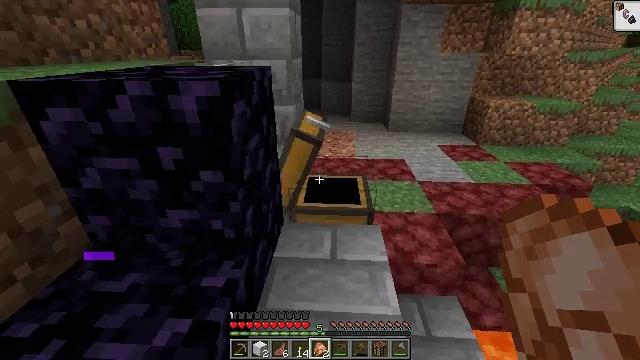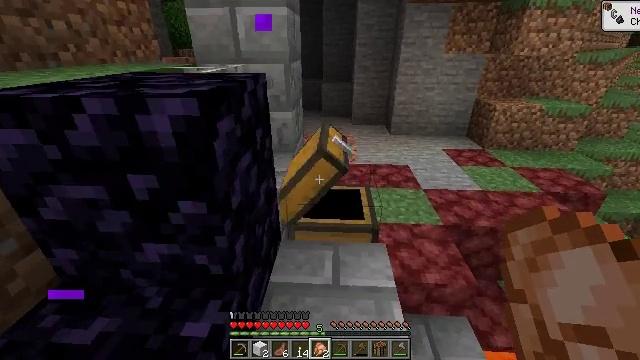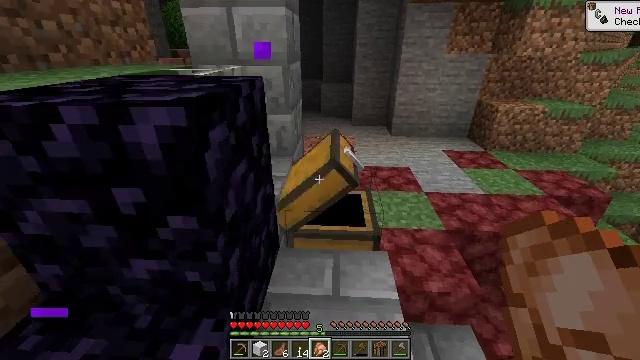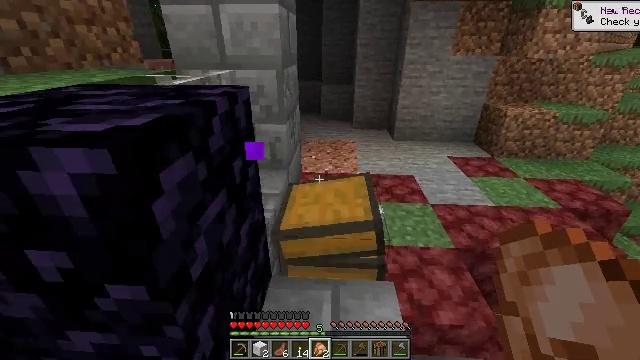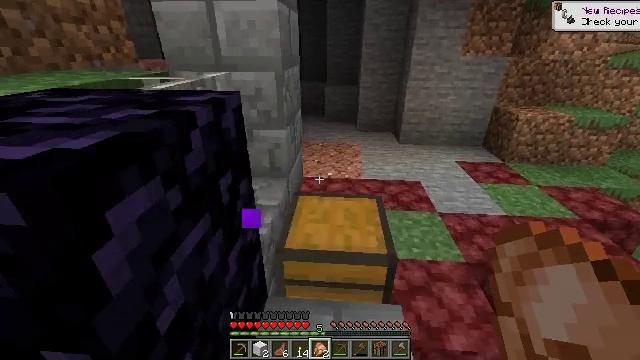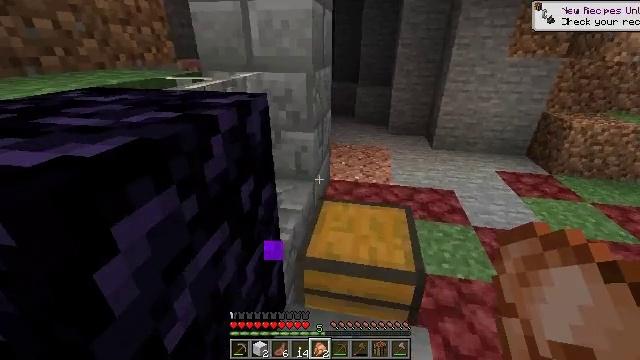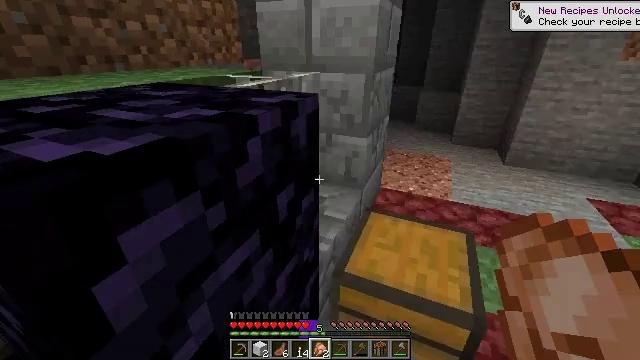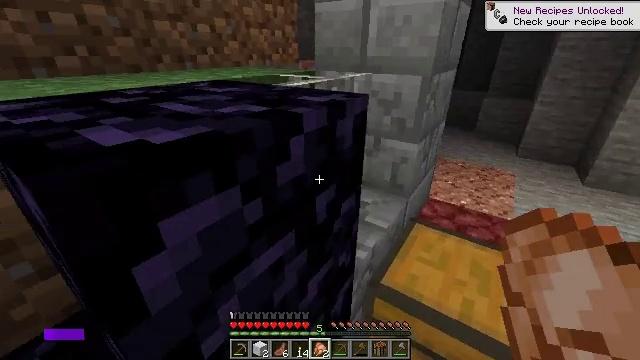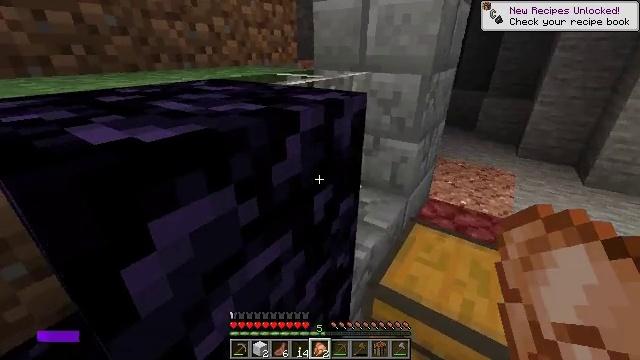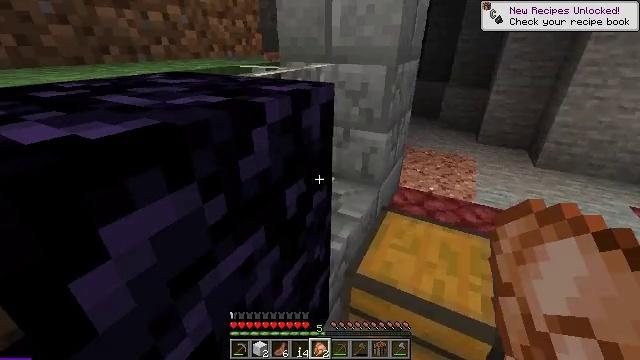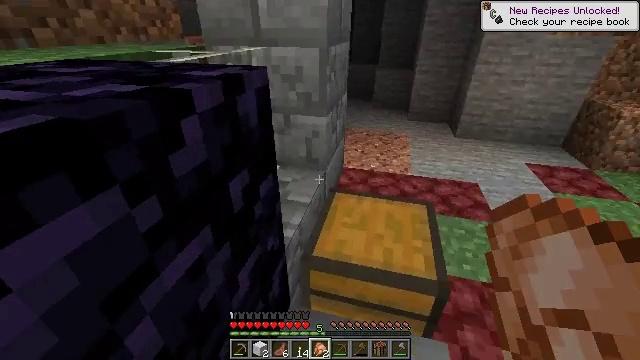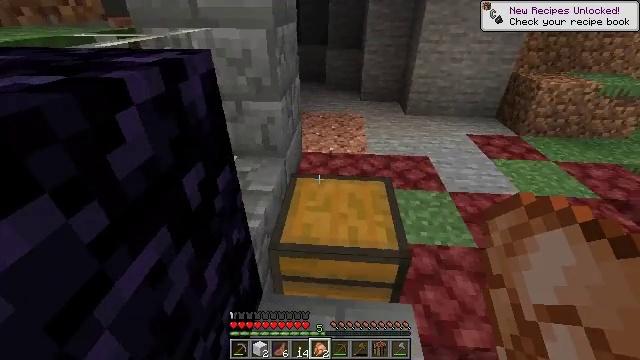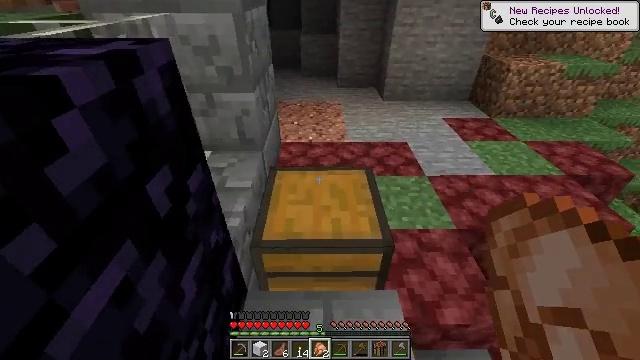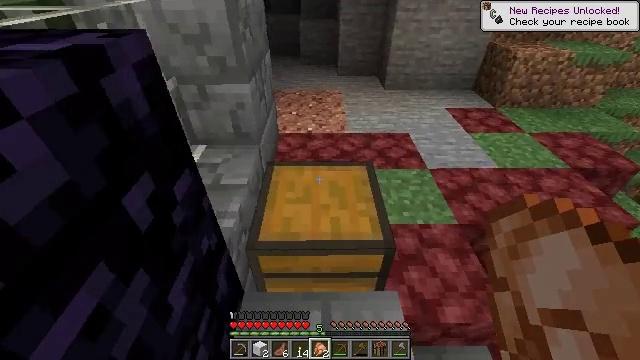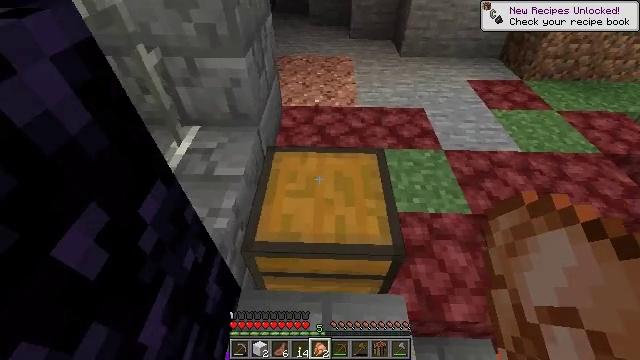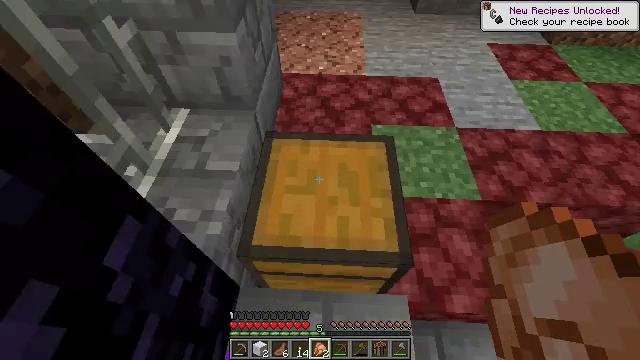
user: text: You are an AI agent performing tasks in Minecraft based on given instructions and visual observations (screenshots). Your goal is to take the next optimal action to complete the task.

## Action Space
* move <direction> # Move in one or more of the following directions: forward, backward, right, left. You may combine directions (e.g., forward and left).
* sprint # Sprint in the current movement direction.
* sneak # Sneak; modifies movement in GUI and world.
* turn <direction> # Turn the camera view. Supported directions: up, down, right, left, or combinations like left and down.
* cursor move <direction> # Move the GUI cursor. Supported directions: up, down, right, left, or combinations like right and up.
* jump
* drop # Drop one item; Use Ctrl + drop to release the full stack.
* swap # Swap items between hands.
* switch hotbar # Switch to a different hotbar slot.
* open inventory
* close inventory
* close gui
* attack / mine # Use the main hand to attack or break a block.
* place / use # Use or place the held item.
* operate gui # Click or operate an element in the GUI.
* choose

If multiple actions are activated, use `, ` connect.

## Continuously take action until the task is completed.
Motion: motion action
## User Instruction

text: Gather the chest from its place.
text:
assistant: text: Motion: move forward
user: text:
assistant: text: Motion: move forward
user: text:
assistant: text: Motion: move forward
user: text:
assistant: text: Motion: move forward
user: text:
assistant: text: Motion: turn left
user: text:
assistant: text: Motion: turn left
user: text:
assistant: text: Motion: turn left
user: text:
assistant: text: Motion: no_op
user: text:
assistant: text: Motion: turn right and down
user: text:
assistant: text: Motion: turn right and down
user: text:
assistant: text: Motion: turn right and down
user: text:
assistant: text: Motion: move forward, turn right and down
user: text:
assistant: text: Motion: move forward, turn down
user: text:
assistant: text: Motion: move forward, turn left and down
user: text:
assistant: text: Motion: move forward, turn left and down
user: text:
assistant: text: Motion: move forward, turn down
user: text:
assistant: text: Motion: move forward
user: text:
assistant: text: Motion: turn down
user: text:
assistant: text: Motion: turn down
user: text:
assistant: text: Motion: turn down
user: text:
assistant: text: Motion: turn down
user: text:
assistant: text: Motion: no_op
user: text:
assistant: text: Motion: no_op
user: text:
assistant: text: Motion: no_op
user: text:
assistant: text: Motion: no_op
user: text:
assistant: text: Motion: no_op
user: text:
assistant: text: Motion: no_op
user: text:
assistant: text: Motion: no_op
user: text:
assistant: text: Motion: no_op
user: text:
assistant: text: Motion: no_op